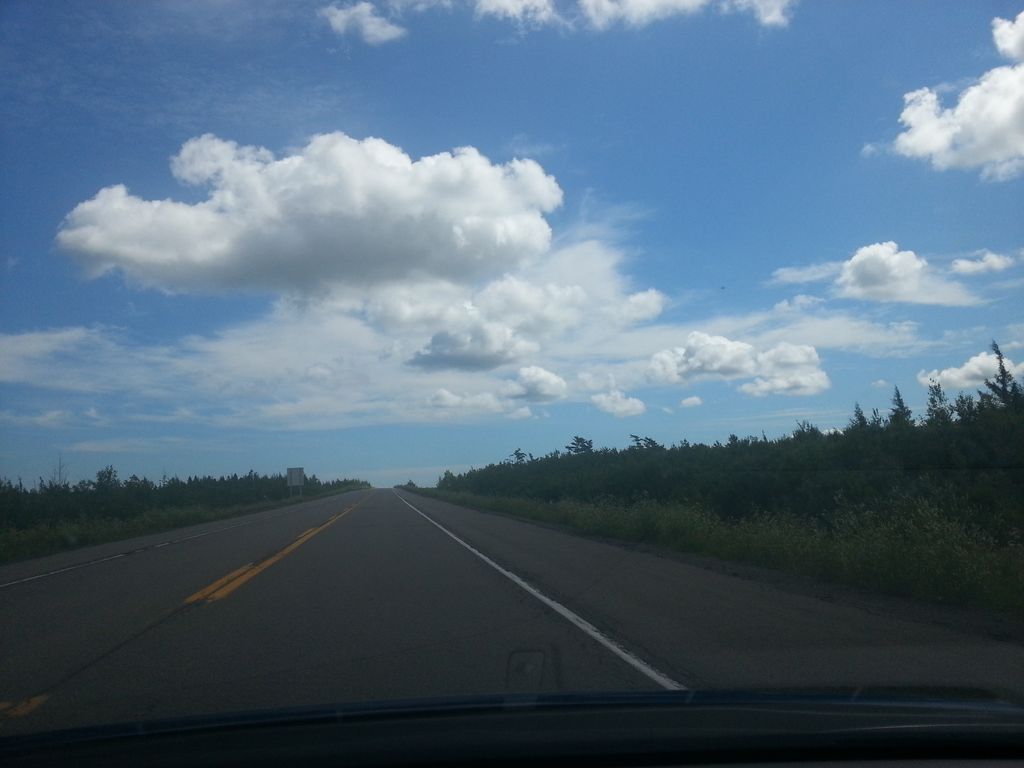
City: charlottetown